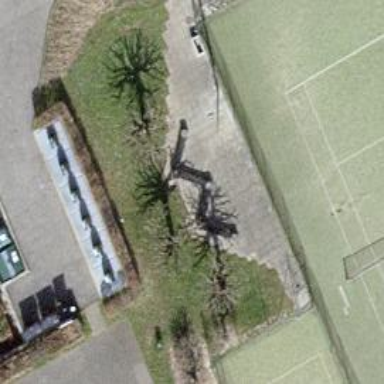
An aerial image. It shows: Concrete bench.